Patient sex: M
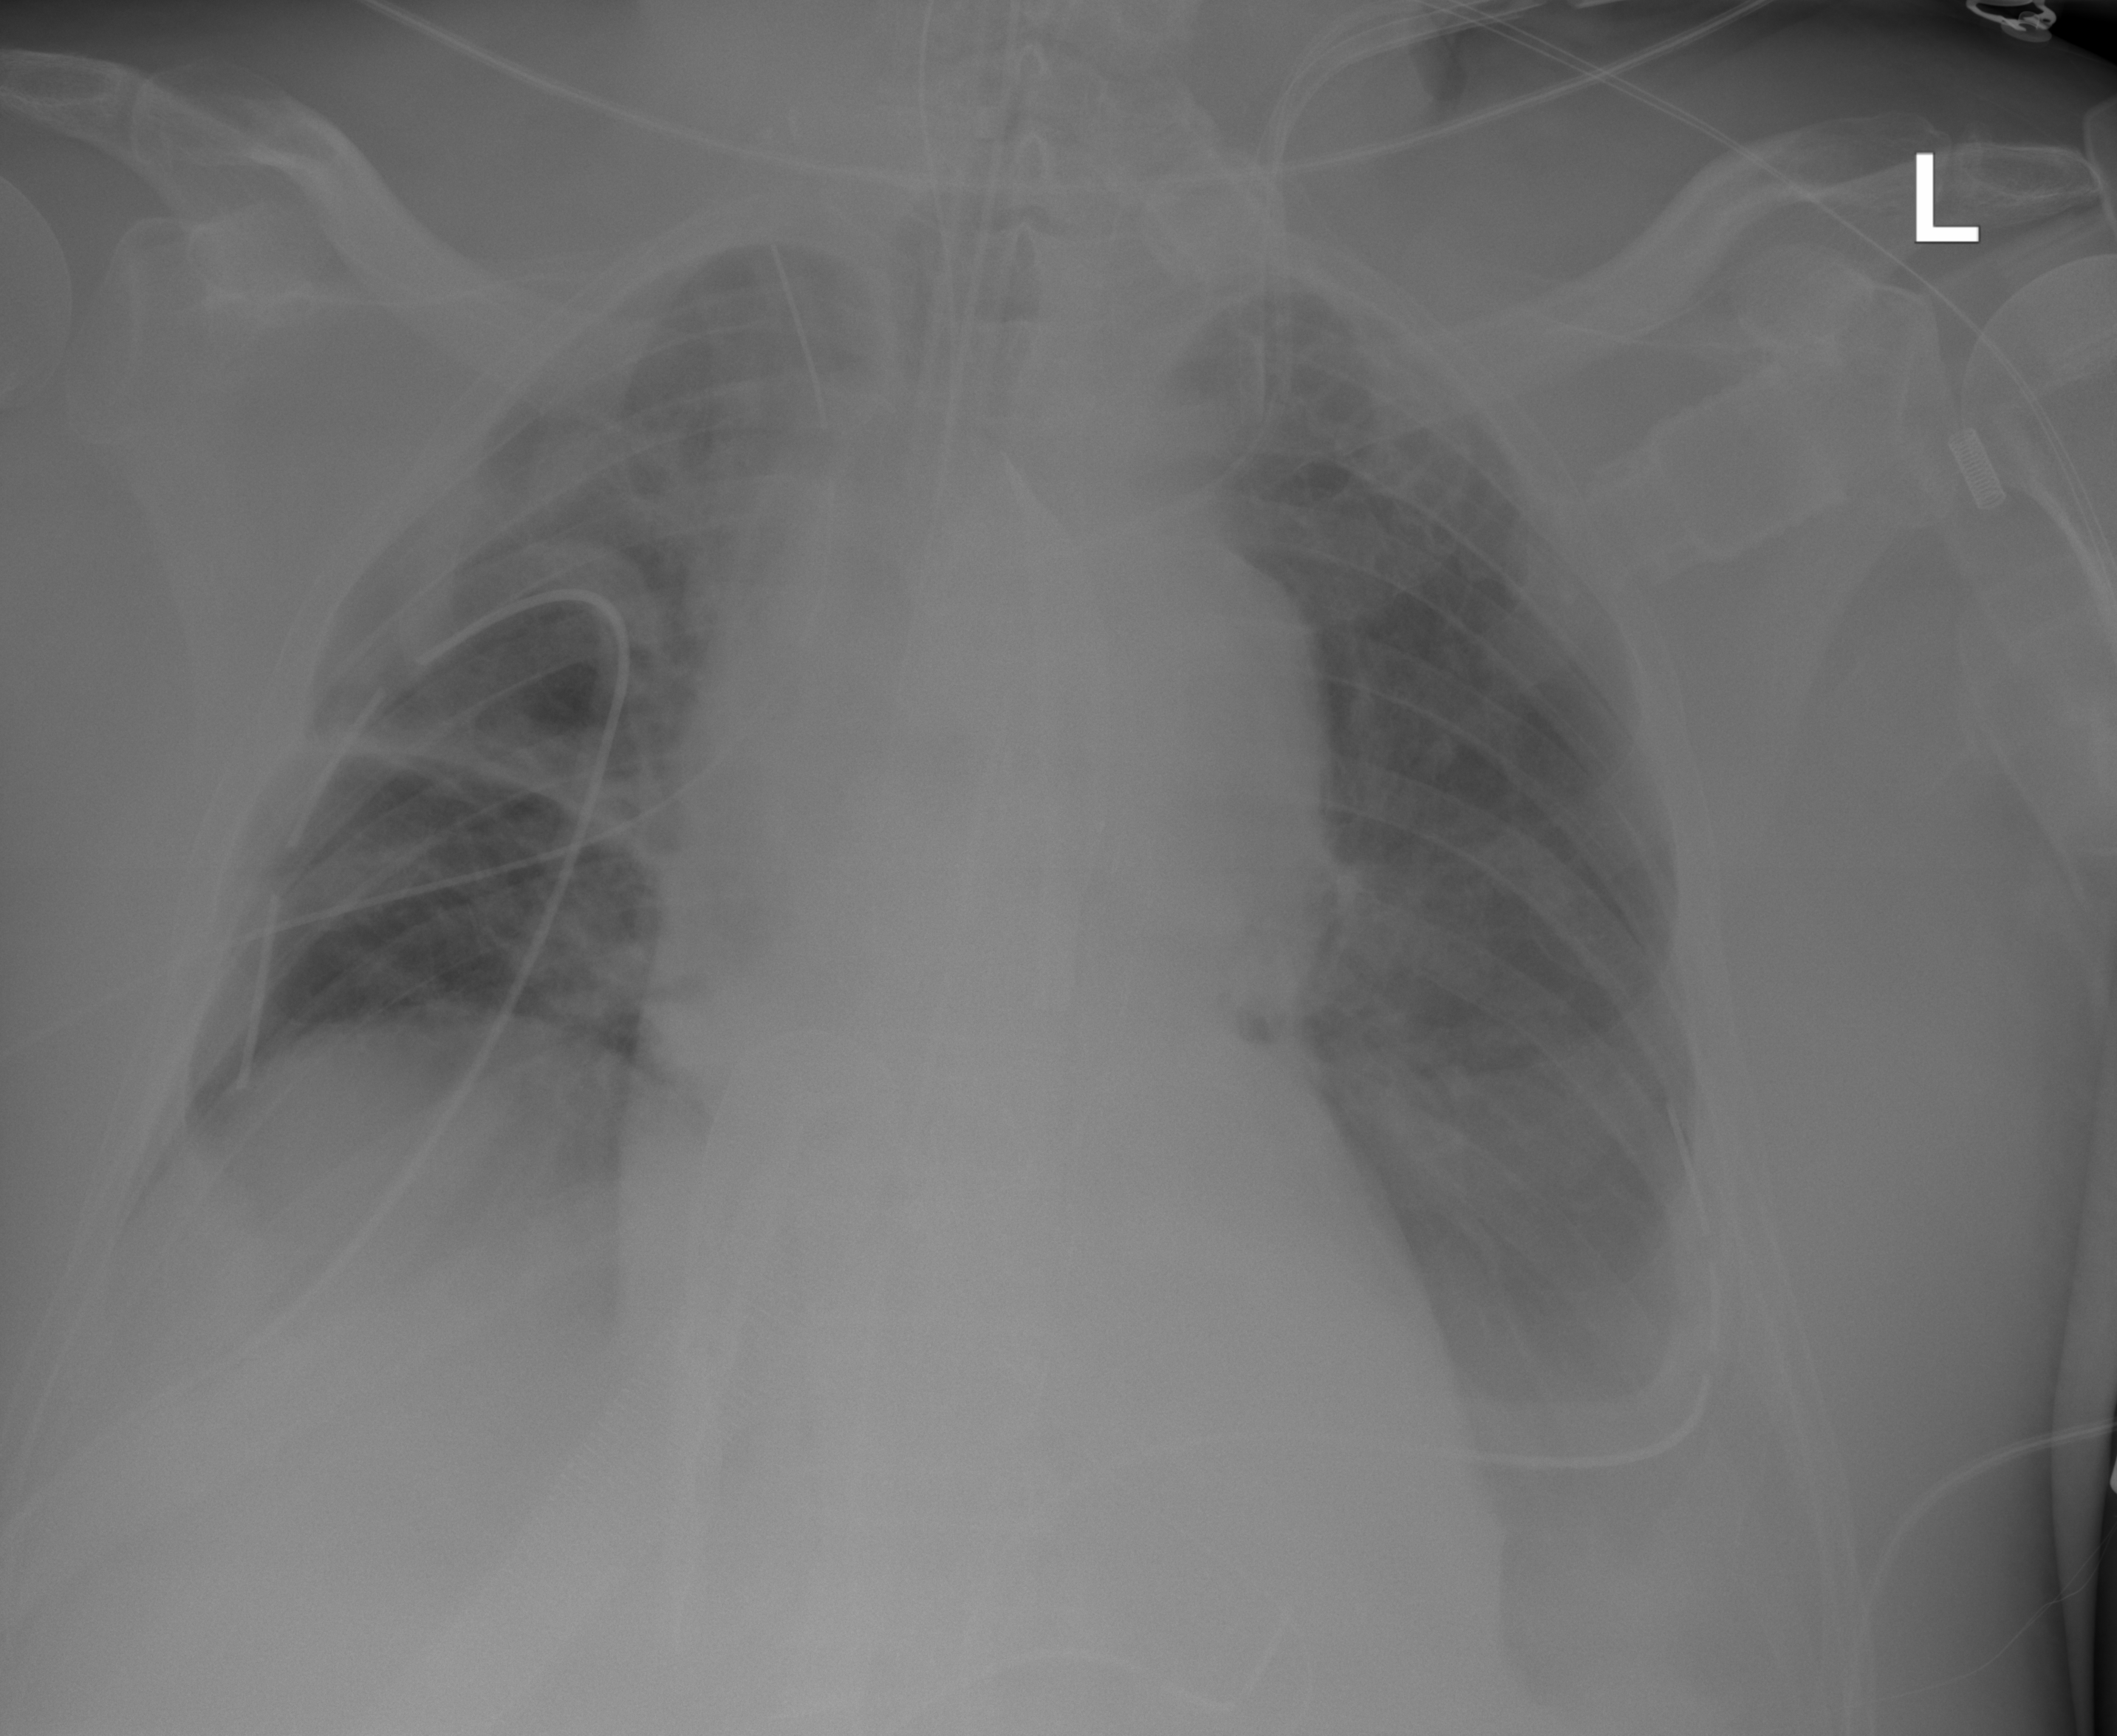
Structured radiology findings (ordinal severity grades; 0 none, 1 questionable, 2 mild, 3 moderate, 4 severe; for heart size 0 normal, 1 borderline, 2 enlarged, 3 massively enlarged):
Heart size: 2
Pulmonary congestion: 2
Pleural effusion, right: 2
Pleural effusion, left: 2
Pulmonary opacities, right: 0
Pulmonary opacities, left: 0
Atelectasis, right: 2
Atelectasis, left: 2